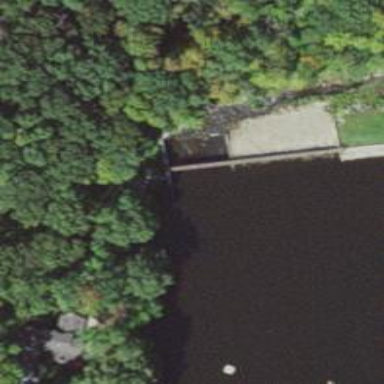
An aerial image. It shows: Dam along waterway.